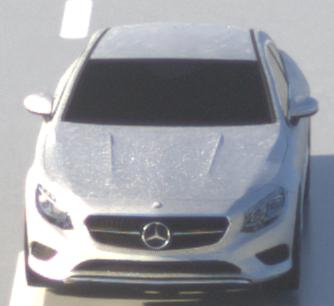
Make: Mercedes-Benz
Model: S 400 Coupé
Detailed model: S-Class (217) Coupé
Model produced from: 2015/10
Model produced until: 2017/09
Doors: 2
Color: white
Road condition: wet road
Daytime: morning or afternoon
Contrast: high contrast